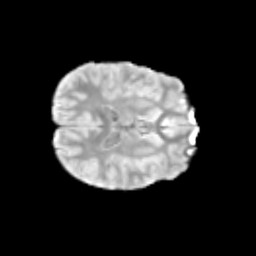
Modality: T2w
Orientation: axial
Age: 11
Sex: male
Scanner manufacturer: siemens
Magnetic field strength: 3 T
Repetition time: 3.8 s
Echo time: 0.07 s